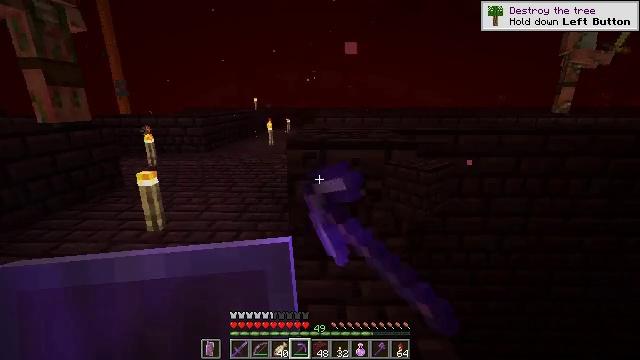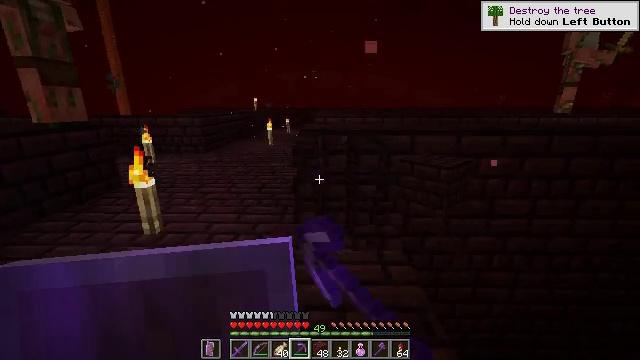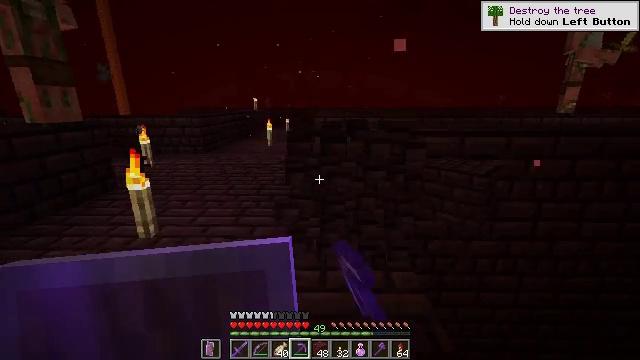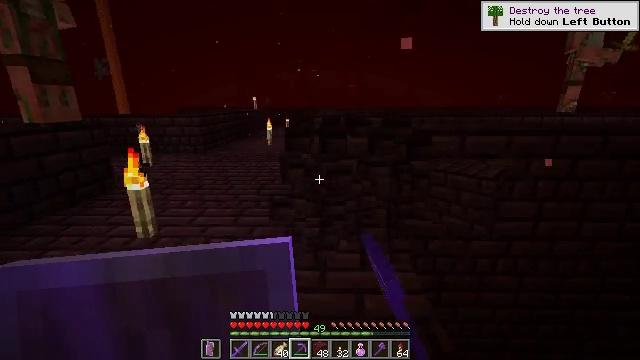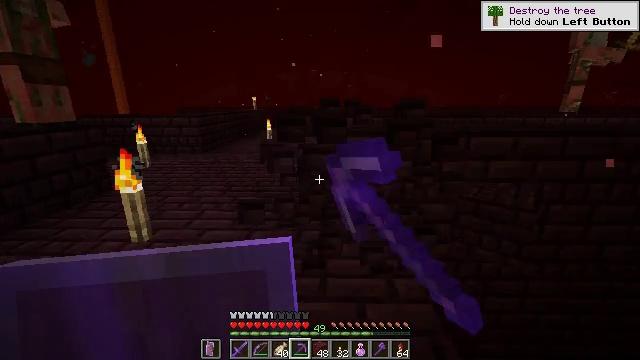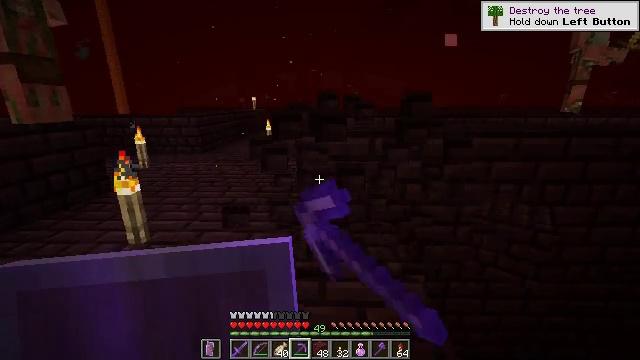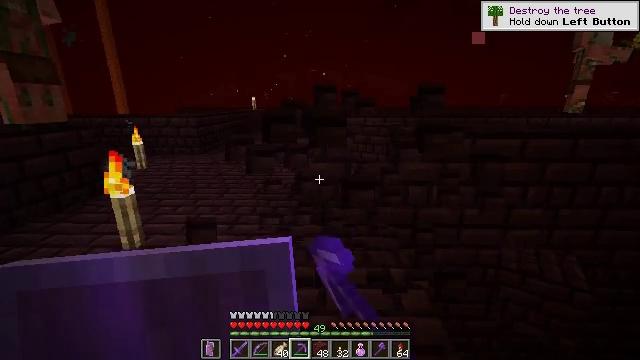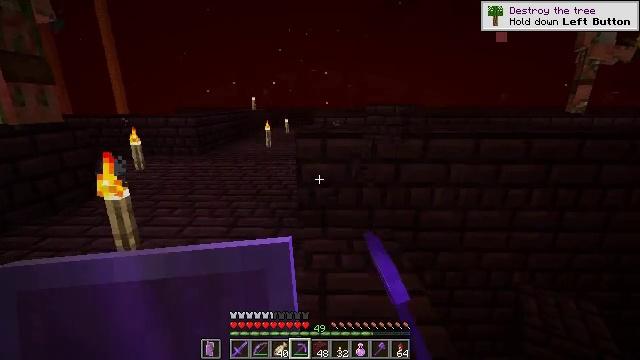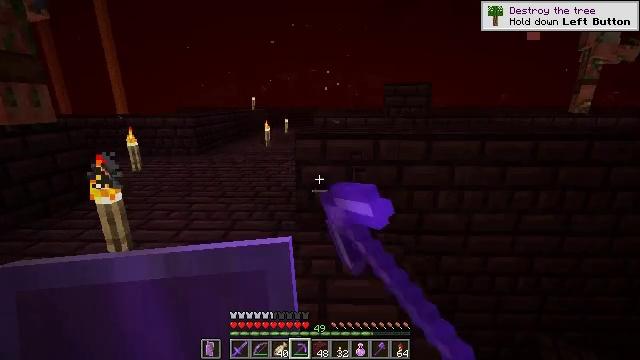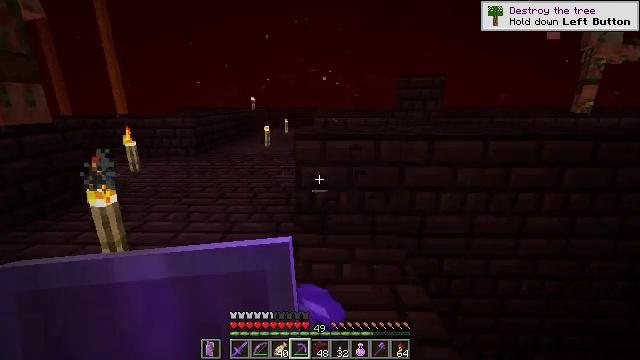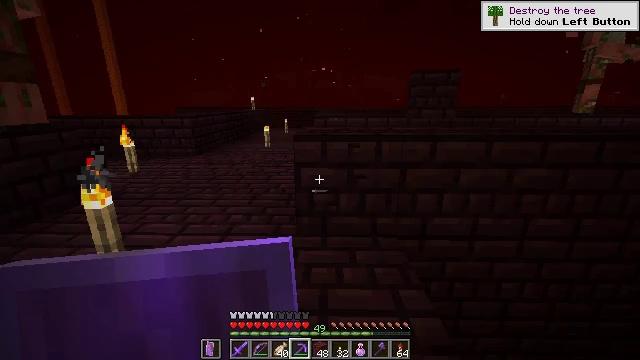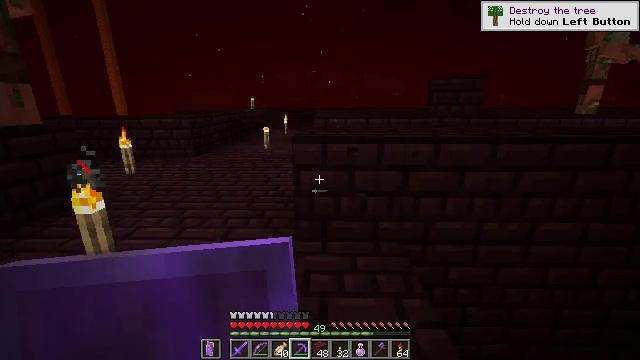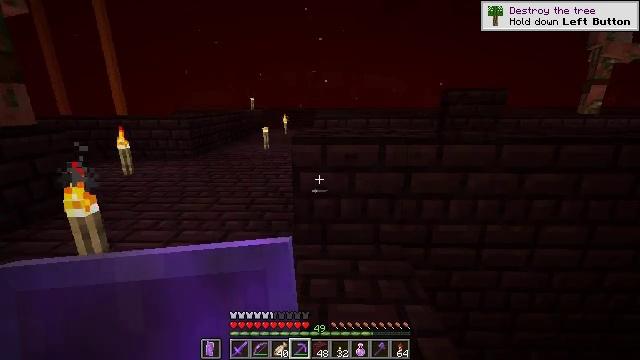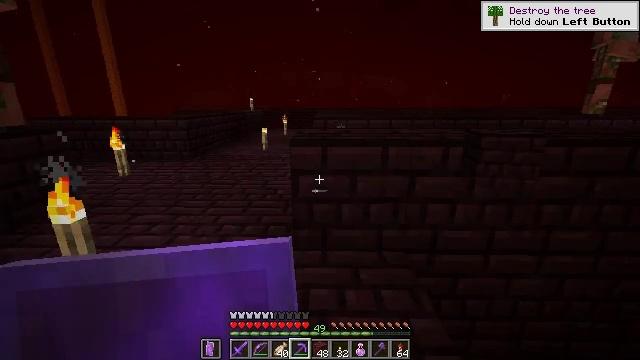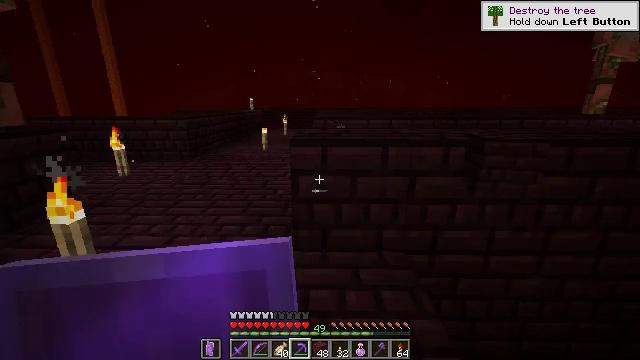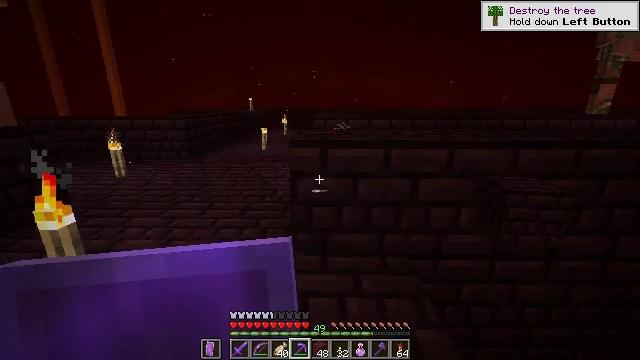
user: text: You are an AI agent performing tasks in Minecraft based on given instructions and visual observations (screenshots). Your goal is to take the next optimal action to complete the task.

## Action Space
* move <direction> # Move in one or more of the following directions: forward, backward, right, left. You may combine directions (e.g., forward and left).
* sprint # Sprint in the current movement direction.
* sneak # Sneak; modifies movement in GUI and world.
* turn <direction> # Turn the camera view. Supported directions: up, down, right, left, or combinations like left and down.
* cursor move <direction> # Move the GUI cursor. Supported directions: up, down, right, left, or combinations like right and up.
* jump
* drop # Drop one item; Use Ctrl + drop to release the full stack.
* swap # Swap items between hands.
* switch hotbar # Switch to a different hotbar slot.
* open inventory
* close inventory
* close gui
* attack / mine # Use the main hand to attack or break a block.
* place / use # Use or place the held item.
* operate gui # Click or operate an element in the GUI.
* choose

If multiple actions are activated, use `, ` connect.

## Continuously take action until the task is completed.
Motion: motion action
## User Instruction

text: Harvest nether bricks from a structure.
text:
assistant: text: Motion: move forward, sneak, attack / mine
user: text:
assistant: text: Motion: move forward, sneak, attack / mine
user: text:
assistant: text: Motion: move forward, sneak, attack / mine
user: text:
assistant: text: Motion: move forward, sneak, attack / mine
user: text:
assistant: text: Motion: move forward, sneak, attack / mine
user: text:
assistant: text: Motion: move forward, sneak, attack / mine
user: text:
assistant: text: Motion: move forward, sneak, attack / mine
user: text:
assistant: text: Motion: move forward, sneak
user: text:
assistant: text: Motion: move forward, sneak
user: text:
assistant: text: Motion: move forward, sneak
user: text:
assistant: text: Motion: move forward, sneak
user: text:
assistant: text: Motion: move forward, sneak
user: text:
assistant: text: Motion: move forward, sneak
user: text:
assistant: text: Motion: move forward, sneak
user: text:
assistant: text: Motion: move forward, sneak
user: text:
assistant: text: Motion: move forward, sneak
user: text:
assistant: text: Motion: move forward, sneak
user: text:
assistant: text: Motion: move forward, sneak
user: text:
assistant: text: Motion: move forward, sneak
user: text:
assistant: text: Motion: move forward, sneak
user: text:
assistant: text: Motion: move forward, sneak
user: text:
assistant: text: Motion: move forward, sneak
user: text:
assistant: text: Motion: move forward, sneak, attack / mine
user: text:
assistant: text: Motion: move forward, sneak, attack / mine
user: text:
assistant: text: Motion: move forward, sneak, attack / mine
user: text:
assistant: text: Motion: move forward, sneak, attack / mine
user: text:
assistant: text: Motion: move forward, sneak, attack / mine
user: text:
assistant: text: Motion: move forward, sneak, attack / mine
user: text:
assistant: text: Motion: move forward, sneak
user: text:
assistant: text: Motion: move forward, sneak